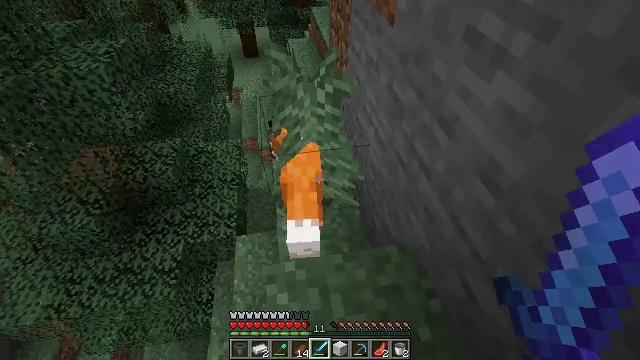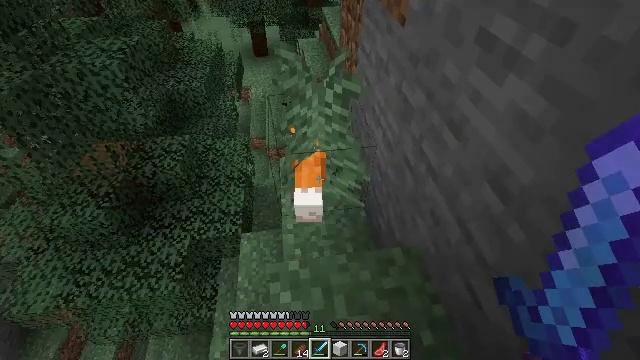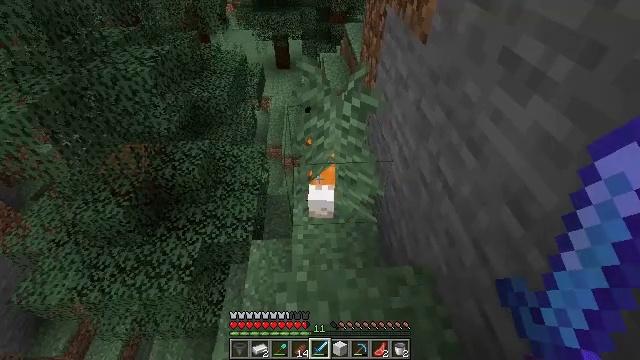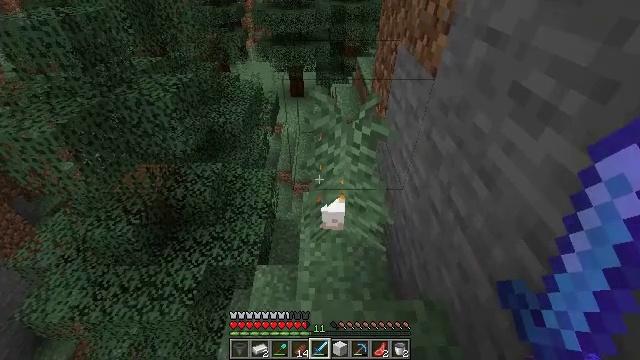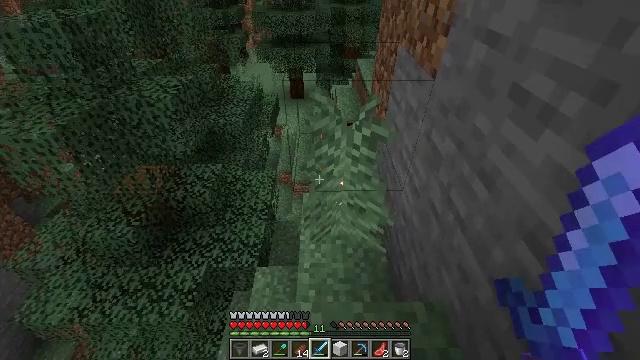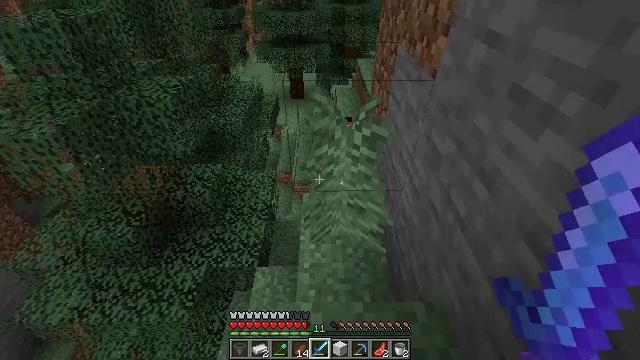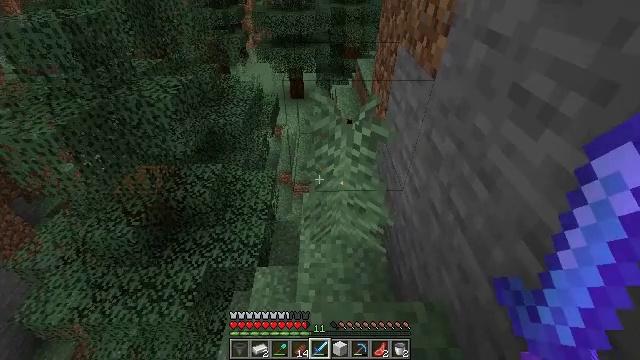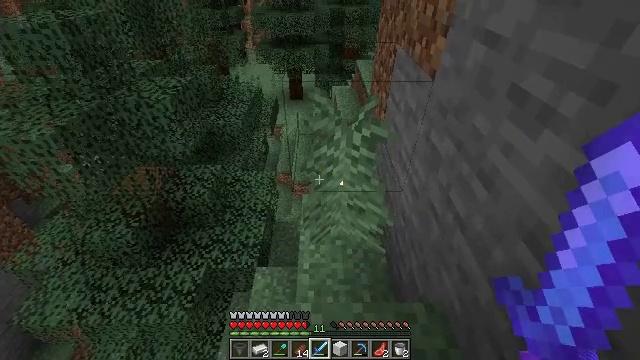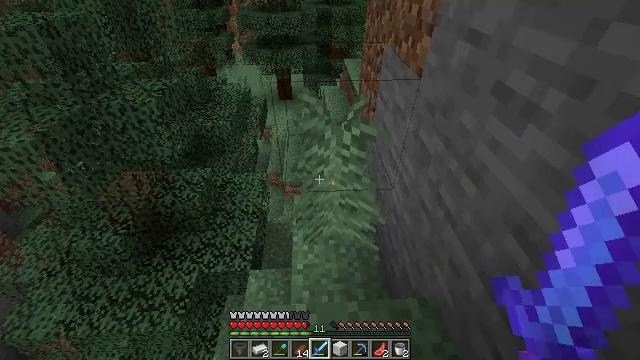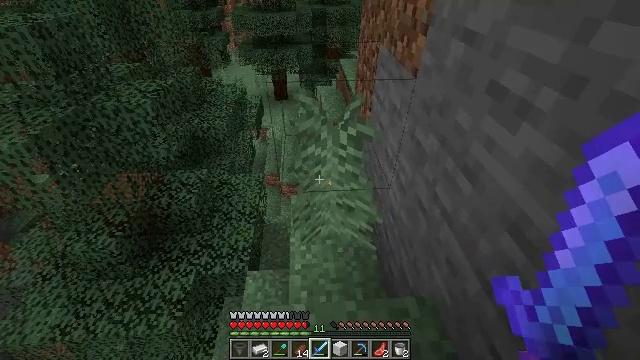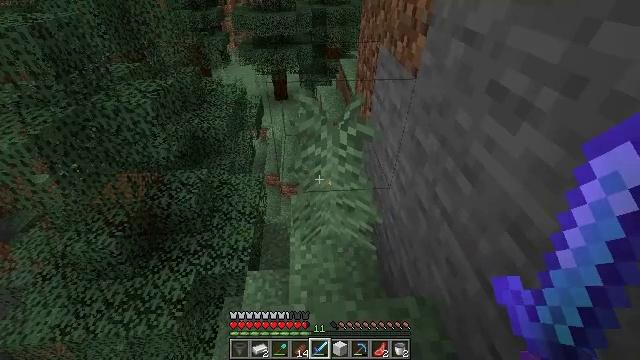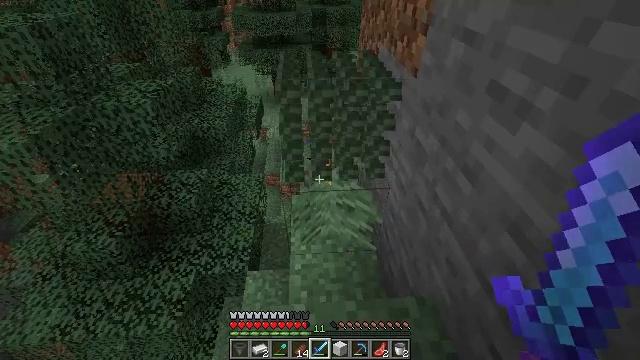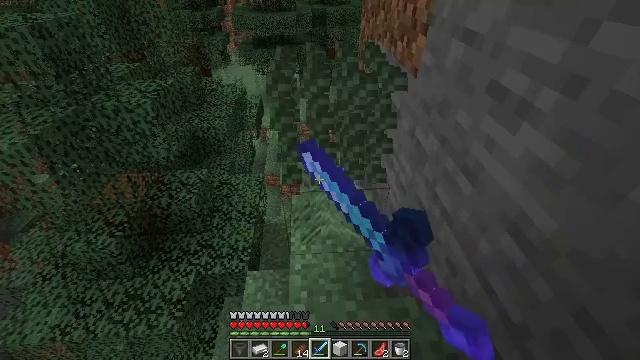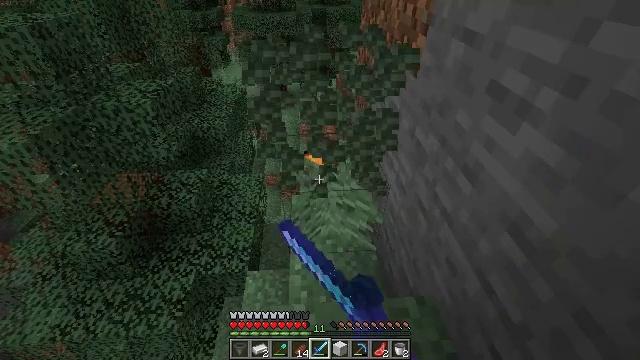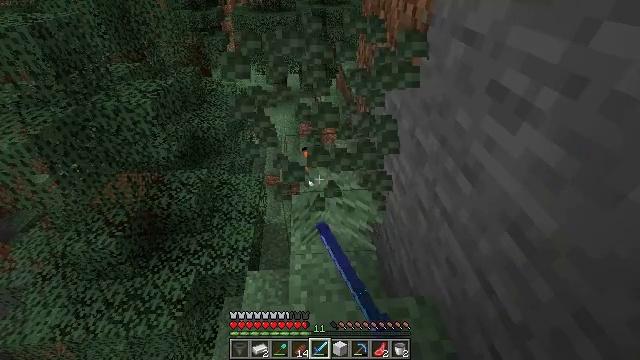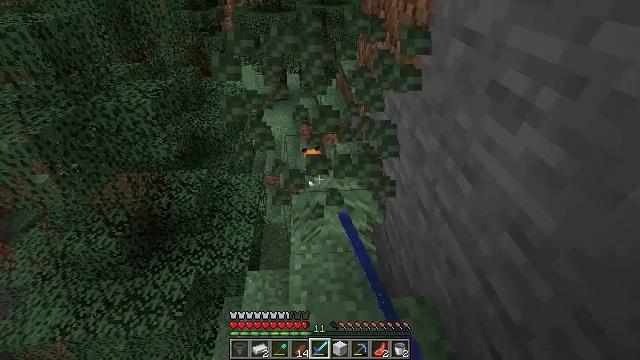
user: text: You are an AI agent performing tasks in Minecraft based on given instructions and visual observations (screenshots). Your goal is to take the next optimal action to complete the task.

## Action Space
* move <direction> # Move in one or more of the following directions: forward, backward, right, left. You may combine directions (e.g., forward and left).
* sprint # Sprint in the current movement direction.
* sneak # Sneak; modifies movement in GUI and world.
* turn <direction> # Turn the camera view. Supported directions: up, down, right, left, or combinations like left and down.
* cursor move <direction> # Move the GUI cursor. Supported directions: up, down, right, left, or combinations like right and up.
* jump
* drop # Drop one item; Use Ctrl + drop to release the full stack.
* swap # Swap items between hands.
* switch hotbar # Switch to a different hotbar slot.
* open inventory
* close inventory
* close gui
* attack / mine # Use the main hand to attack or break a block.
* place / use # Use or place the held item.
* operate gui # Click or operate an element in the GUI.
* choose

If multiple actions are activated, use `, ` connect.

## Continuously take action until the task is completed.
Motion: motion action
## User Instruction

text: Break the large fern to clear the space.
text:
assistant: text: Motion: turn left
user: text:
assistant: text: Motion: turn left and up
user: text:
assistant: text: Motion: turn left and up
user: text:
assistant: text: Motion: no_op
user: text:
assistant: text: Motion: no_op
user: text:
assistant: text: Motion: no_op
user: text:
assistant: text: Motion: no_op
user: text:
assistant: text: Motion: turn right
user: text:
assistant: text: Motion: no_op
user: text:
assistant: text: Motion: no_op
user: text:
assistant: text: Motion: attack / mine
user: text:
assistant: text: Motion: attack / mine
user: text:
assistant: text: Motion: no_op
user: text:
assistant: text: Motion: no_op
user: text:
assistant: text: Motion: no_op
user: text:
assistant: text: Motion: no_op
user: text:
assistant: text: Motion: no_op
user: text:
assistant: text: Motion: no_op
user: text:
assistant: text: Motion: no_op
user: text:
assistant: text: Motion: no_op
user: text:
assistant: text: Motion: turn down
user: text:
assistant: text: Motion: no_op
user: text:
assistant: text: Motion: no_op
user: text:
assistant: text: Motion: move forward
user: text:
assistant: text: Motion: move forward
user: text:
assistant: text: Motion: move forward
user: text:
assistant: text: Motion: move forward
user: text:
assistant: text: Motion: move forward
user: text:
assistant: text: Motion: move forward
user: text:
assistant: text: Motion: move forward